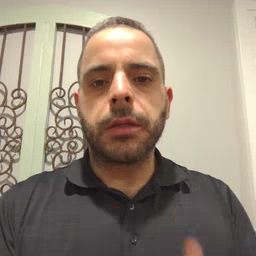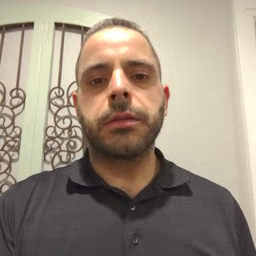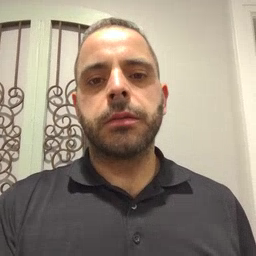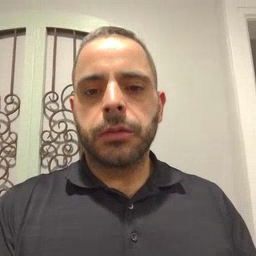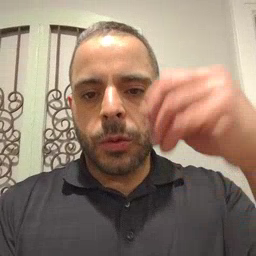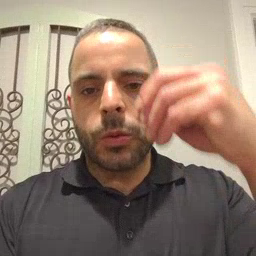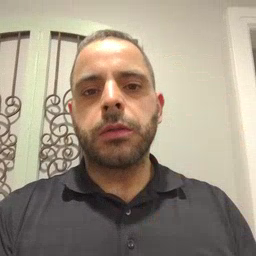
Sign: store